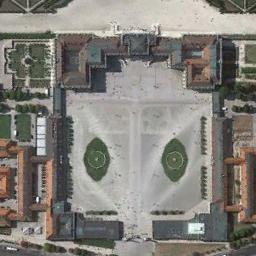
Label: palace